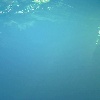
Label: water